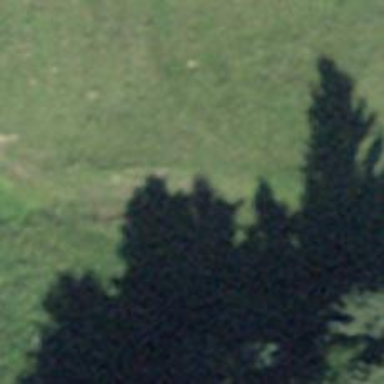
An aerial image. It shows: Grass path.